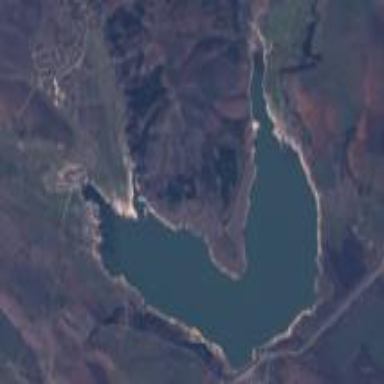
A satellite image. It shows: Reservoir of natural water.